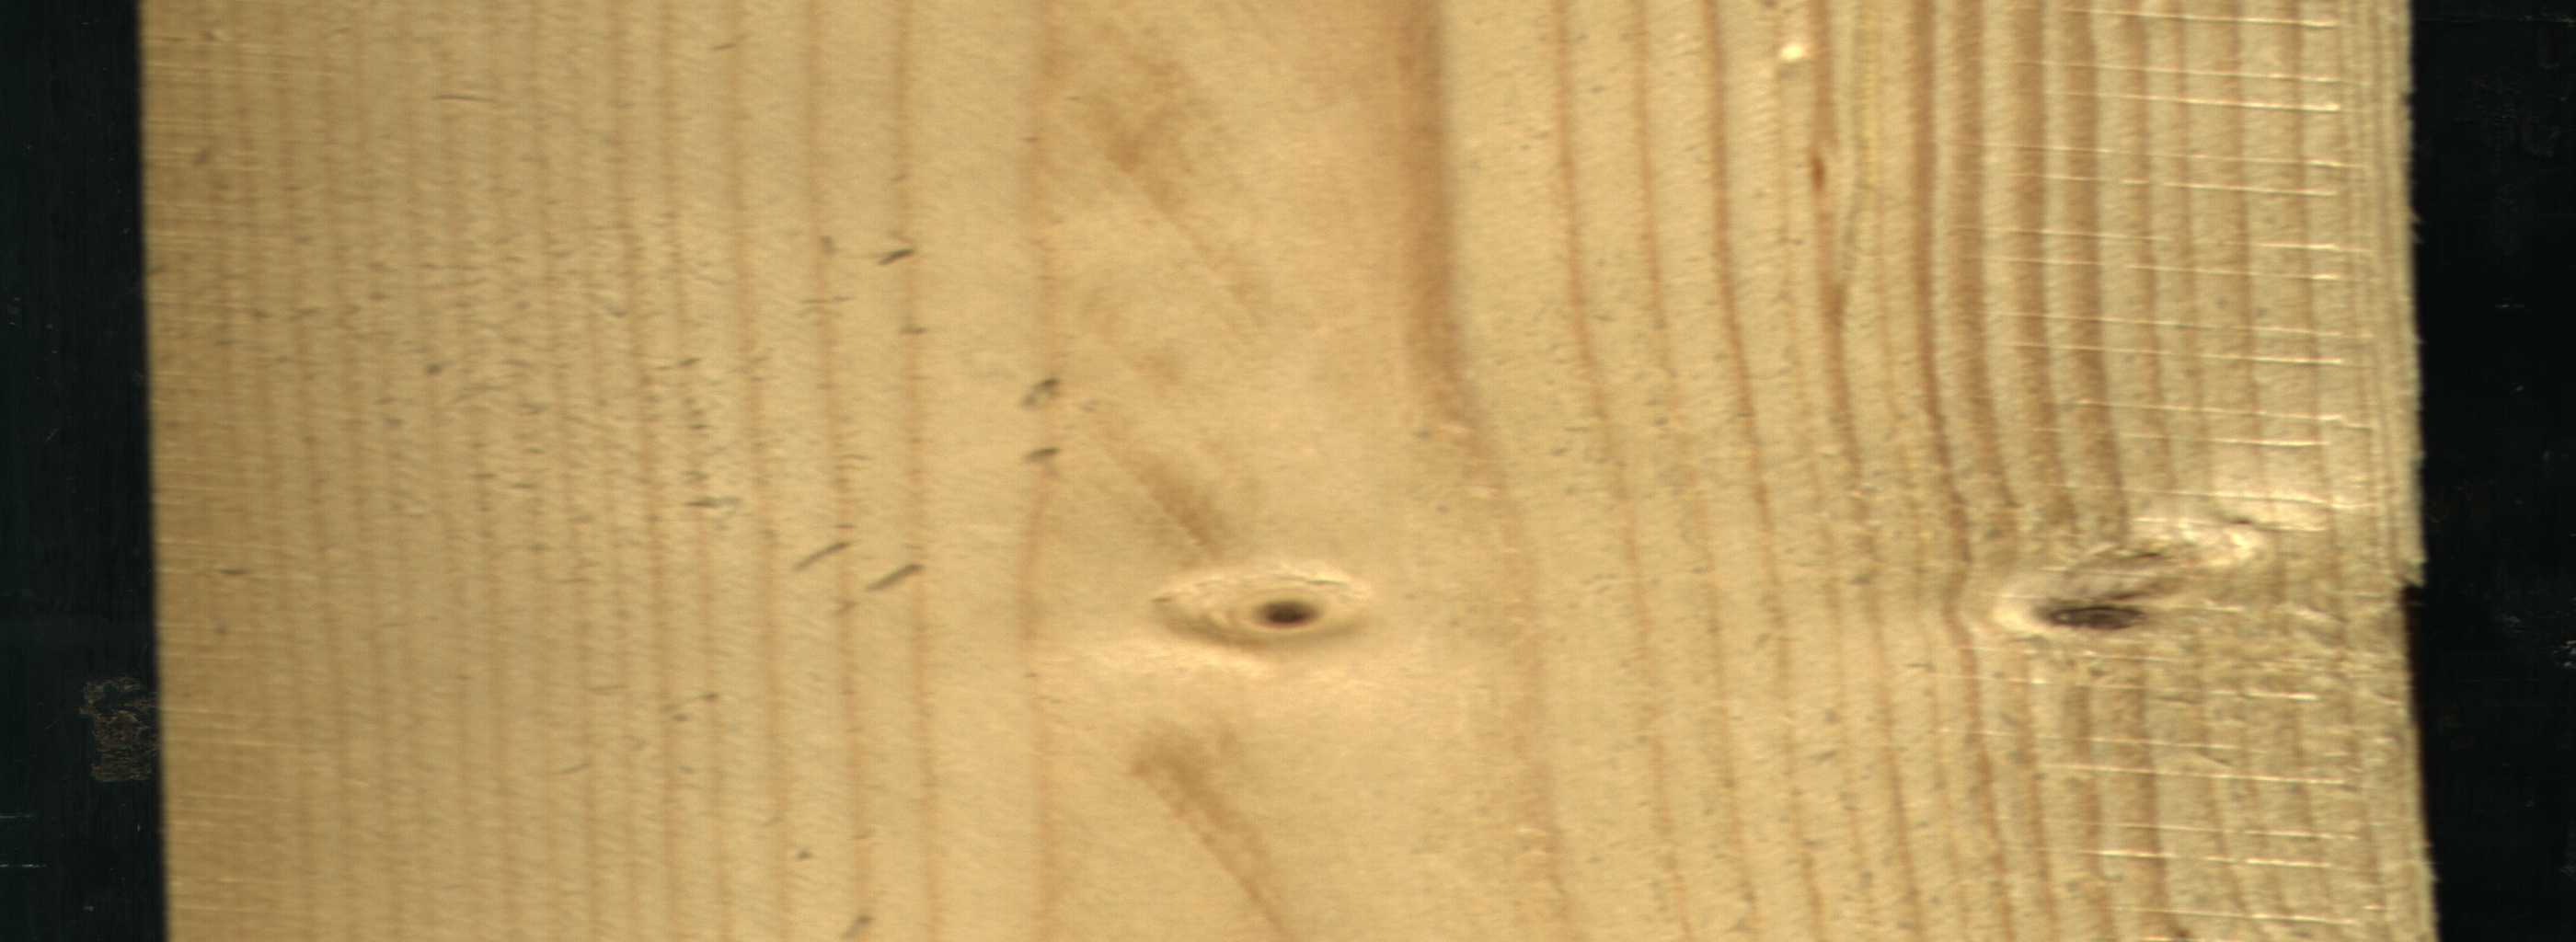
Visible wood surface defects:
Live_Knot
Live_Knot